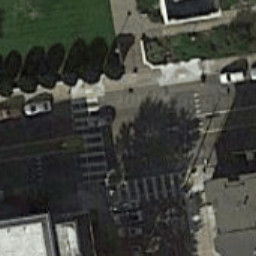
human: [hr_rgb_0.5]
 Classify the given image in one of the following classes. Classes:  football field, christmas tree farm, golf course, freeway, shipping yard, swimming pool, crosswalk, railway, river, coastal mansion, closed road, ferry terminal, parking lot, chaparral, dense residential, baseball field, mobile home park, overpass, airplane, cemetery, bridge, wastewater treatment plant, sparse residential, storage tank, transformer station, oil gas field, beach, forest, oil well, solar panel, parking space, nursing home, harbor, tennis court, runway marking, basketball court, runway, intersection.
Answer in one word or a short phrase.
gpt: crosswalk